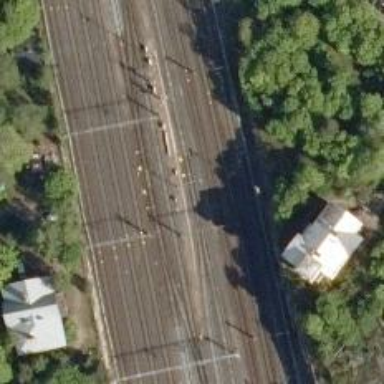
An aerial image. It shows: Railway with continuous electrified contact line.